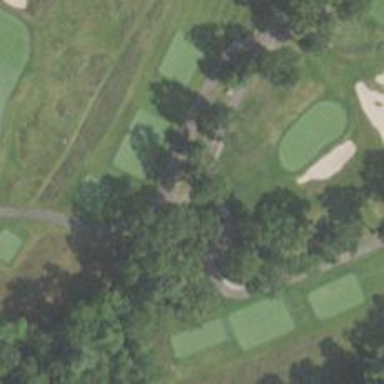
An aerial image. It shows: Pathway for golf carts.